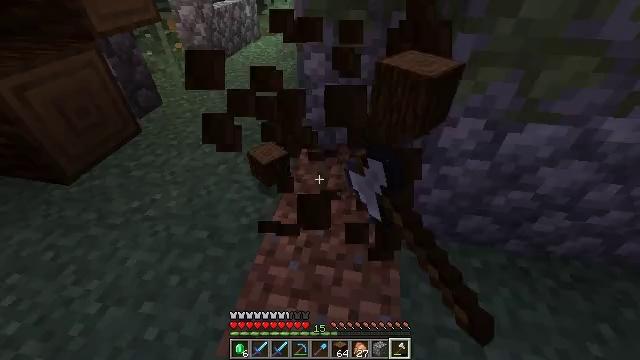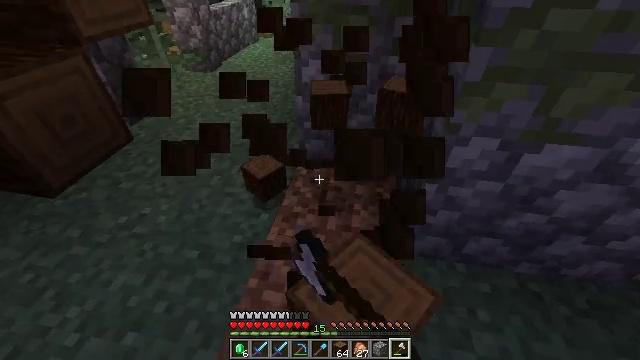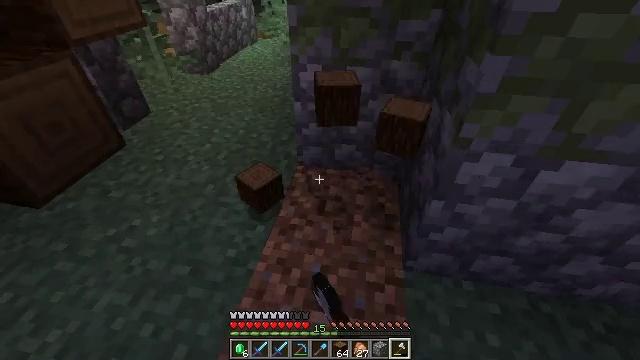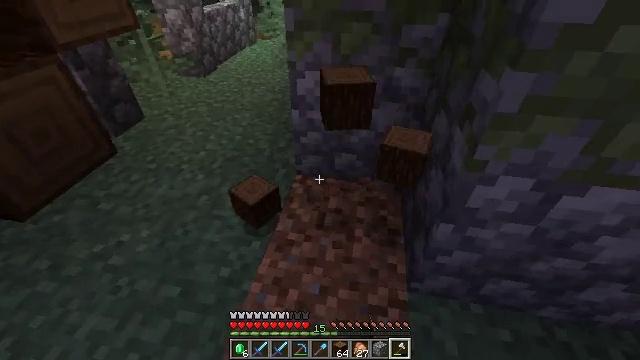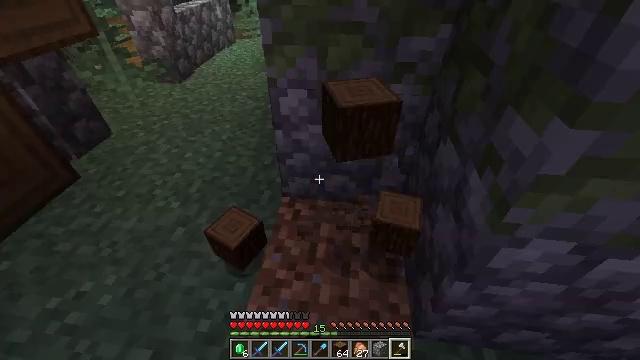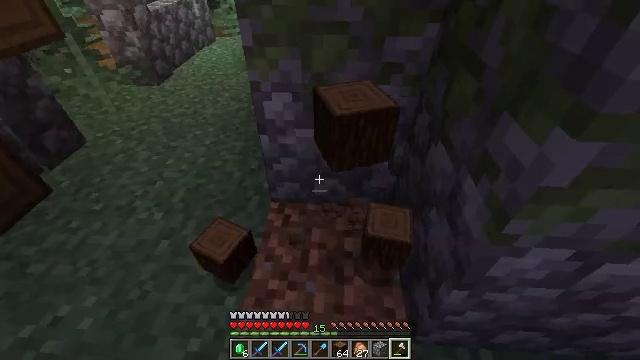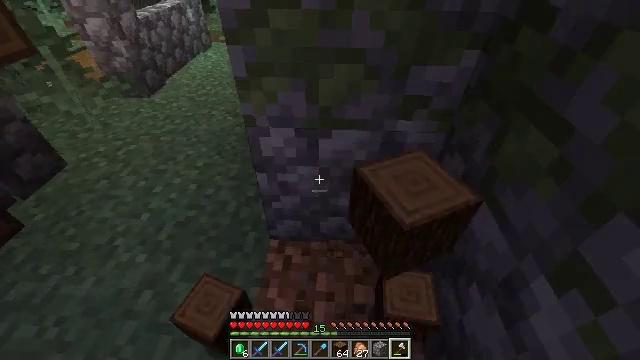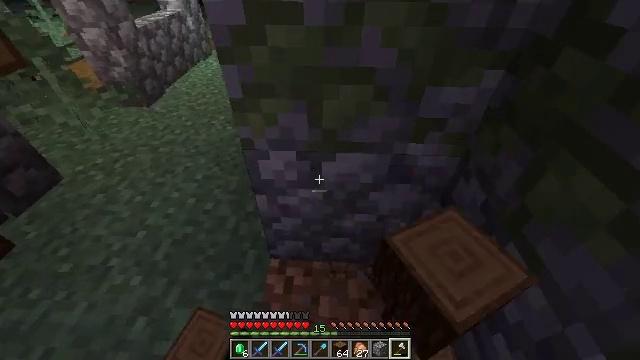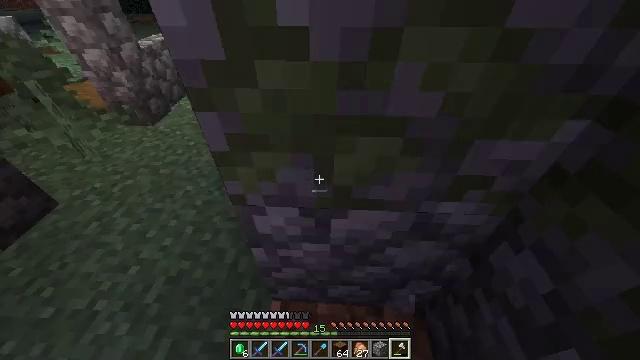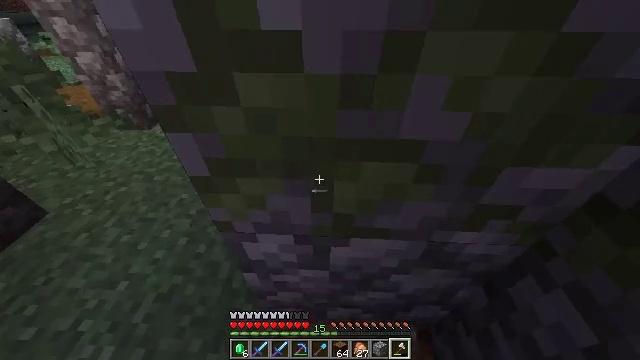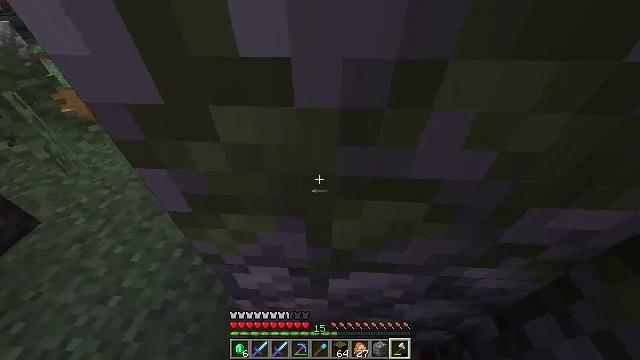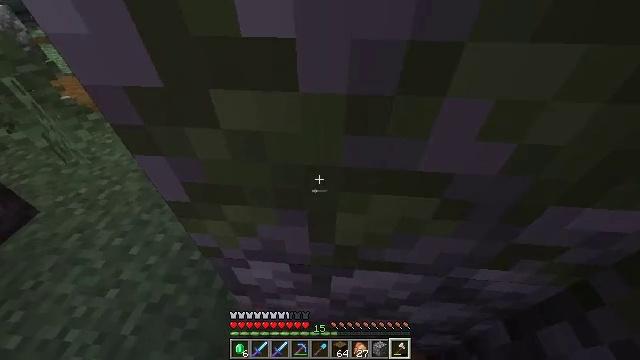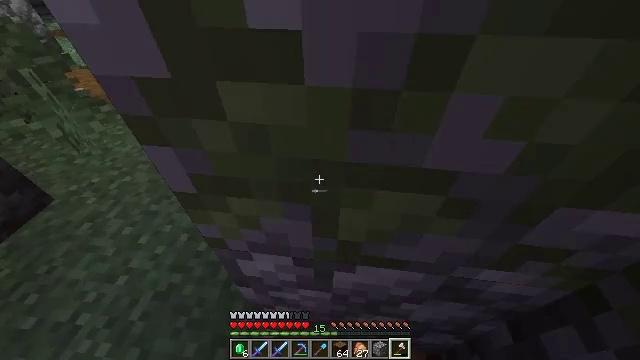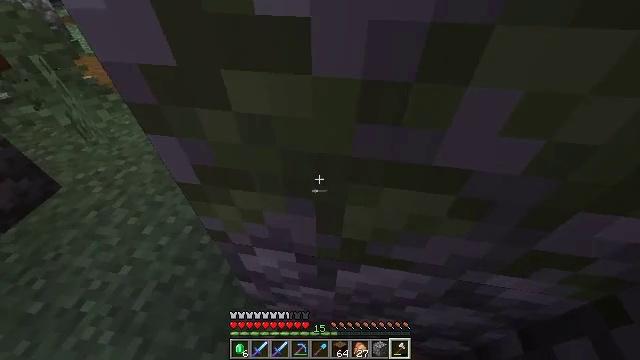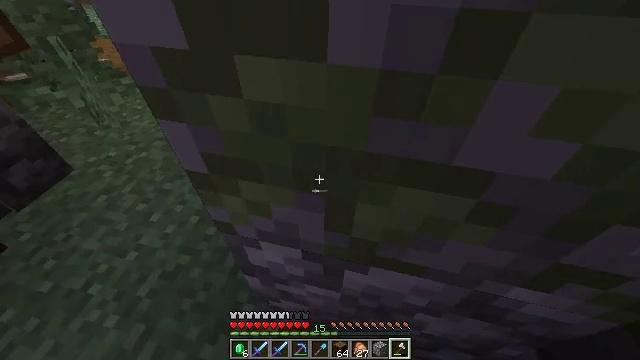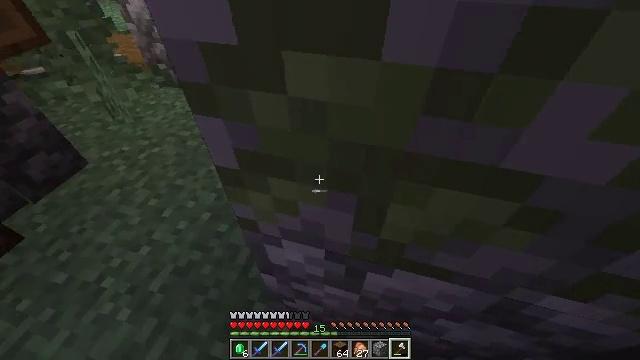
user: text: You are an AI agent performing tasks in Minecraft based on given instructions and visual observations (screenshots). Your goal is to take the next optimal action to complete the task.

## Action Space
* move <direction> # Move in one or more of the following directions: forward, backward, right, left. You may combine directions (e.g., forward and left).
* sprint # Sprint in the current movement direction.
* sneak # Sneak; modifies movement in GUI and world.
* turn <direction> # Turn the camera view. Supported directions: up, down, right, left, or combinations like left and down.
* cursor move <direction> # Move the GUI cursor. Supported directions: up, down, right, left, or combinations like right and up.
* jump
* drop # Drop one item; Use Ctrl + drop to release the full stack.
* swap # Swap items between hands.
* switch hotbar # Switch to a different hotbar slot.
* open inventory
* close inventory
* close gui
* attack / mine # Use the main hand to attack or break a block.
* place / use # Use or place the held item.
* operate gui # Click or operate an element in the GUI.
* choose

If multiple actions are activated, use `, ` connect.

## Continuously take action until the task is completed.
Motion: motion action
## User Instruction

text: Mine the spruce trapdoor by breaking it.
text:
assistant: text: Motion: move forward, attack / mine
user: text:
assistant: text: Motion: move forward, attack / mine
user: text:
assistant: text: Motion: move forward, attack / mine
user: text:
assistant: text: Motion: move forward, turn right, attack / mine
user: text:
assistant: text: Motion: move forward, turn right
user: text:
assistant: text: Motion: move forward, sprint
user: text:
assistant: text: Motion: move forward, sprint
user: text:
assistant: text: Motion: move forward, sprint
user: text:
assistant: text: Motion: move forward, sprint
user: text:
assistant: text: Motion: no_op
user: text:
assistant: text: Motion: turn left and down
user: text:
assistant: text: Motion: turn left
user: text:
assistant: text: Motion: turn left
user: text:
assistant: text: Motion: turn left and down
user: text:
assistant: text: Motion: move left, turn left
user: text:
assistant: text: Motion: move left
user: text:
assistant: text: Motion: move left, turn right and up
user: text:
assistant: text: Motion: move left, turn right and up
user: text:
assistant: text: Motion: move left, turn right and up
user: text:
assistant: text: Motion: move left, turn right and up
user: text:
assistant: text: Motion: turn right and up
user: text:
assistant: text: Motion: turn right and up
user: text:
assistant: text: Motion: turn right
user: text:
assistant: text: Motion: no_op
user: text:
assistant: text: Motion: no_op
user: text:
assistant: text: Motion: no_op
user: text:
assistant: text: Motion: no_op
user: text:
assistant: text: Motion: no_op
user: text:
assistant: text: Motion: turn left and up
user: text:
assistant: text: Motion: turn left